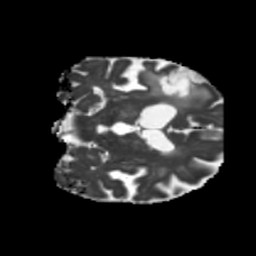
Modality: MD
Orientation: coronal
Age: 69
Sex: male
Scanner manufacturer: siemens
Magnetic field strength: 3 T
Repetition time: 5.25 s
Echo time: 0.08 s